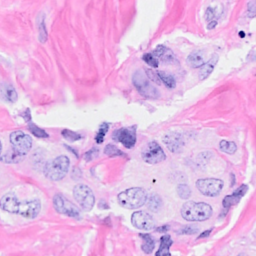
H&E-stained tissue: Breast